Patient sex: M
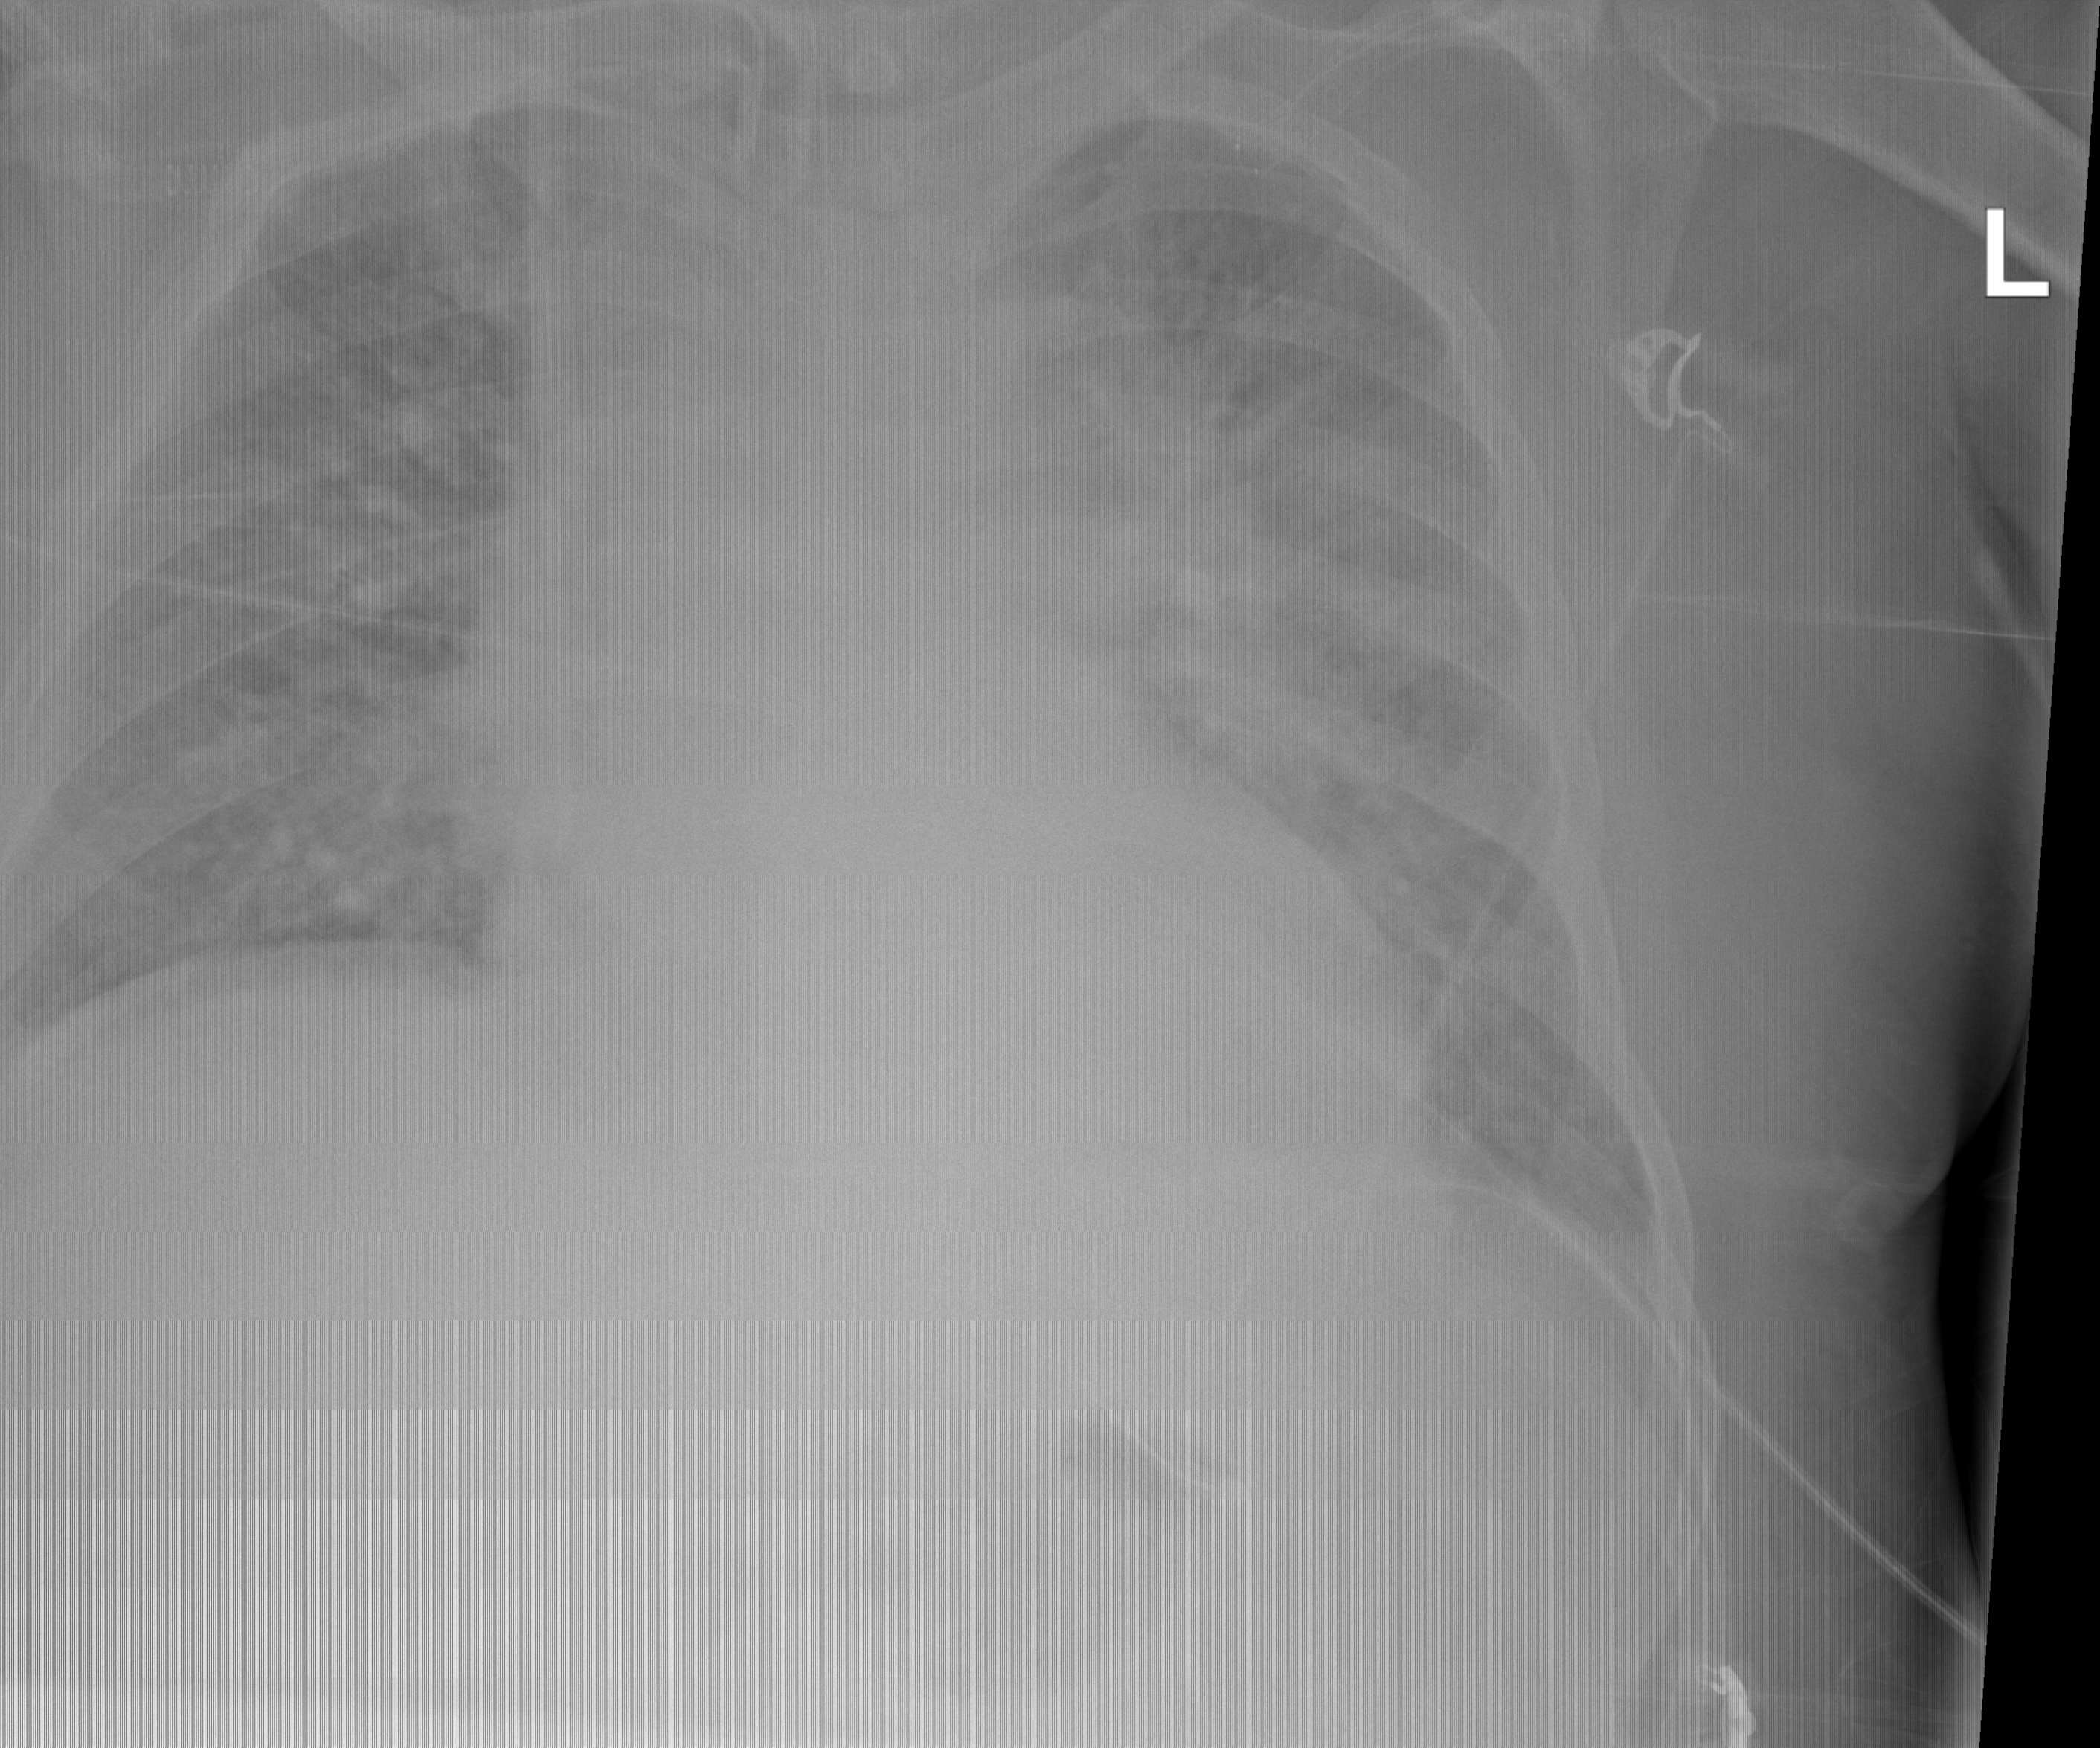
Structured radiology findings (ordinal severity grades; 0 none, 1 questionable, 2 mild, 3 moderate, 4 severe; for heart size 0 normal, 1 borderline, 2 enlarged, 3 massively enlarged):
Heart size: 2
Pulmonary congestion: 2
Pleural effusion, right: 0
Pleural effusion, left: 1
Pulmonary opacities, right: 2
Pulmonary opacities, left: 3
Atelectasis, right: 2
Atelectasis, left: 2